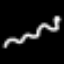
Label: squiggle